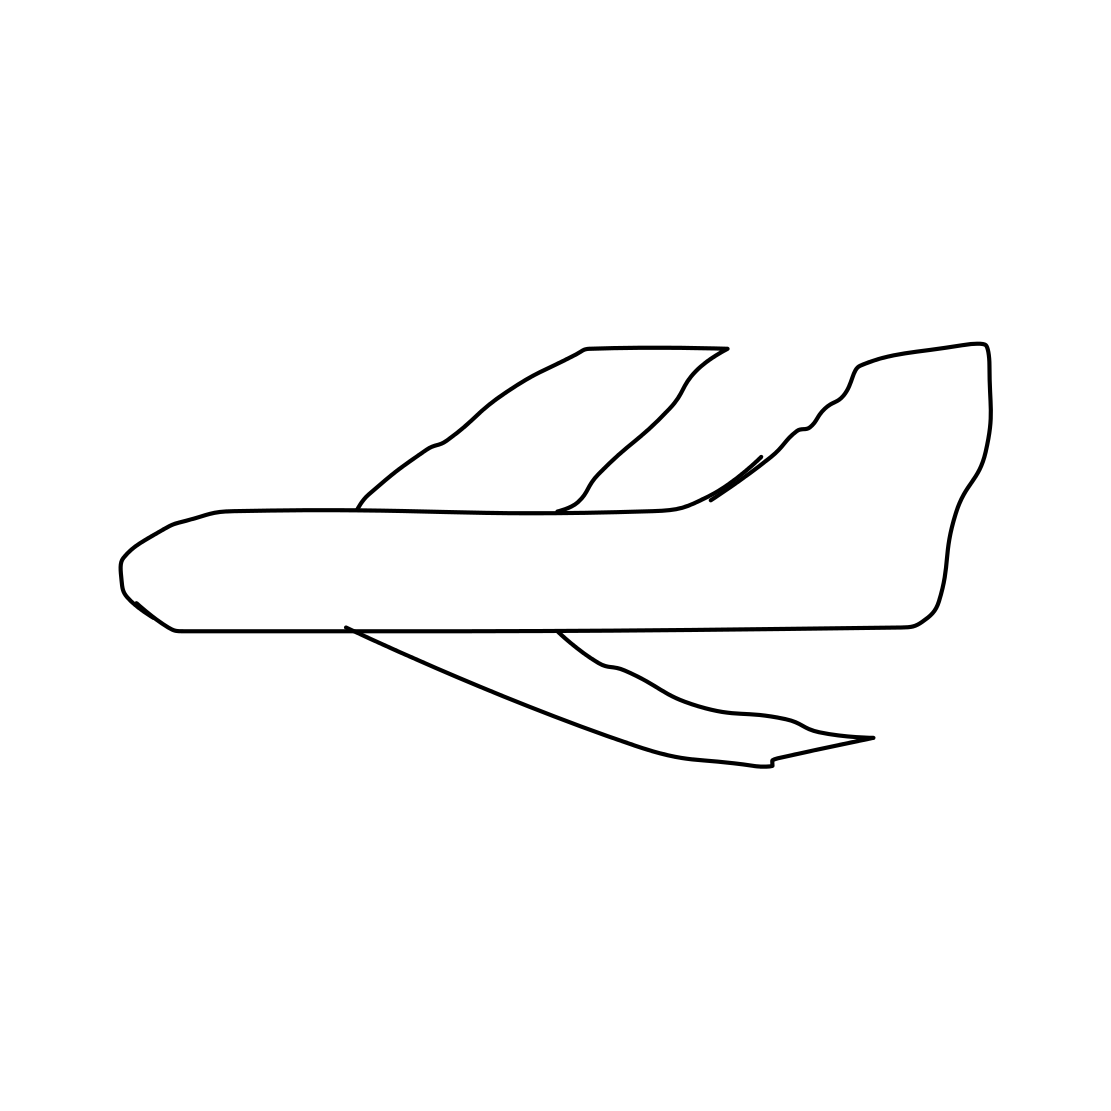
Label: airplane